八年级 · 解析几何
如图, 已知 $\triangle A B C$ 和 $\triangle C D E$ 均为等边三角形, 且点 $B 、 C 、 D$ 在同一条直线上,连接 $A D 、 B E$, 交 $C E$ 和 $A C$ 分别于 $G 、 H$ 点, 连接 $G H$.

(1) 求证: $A D=B E$;

(2) 求证: $\triangle B C H \cong \triangle A C G$;

（3）试猜想： $\triangle C G H$ 是什么特殊的三角形, 并加以说明.

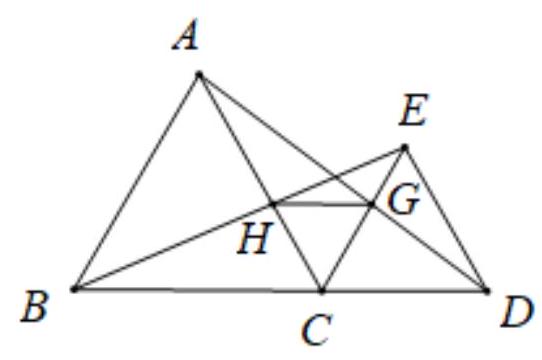
答案: 解: (1) $\because \triangle A B C$ 和 $\triangle C D E$ 均为等边三角形,

$\therefore A C=B C, E C=D C$,

$\angle A C B=\angle E C D=60^{\circ}$,

$\therefore \angle A C D=\angle E C B$,

$\therefore \triangle A C D \cong \triangle B C E(S A S)$,

$\therefore A D=B E$

(2) $\because \triangle A C D \cong \triangle B C E$,

$\therefore \angle C B H=\angle C A G$,
$\because \angle A C B=\angle E C D=60^{\circ}$ ，点 $B 、 C 、 D$ 在同一条直线上,

$\therefore \angle A C G=60^{\circ}=\angle A C B$

又 $\because A C=B C$,

$\therefore \triangle A C G \xlongequal{\triangle} \triangle B C H(A S A)$

(3) $\triangle C G H$ 是等边三角形, 理由如下:

$\because \triangle A C G \cong \triangle B C H$

$\therefore C G=C H($ 全等三角形的对应边相等 $)$,

又 $\because \angle A C G=60^{\circ} ，$

$\therefore \triangle C G H$ 是等边三角形（有一内角为 60 度的等腰三角形为等边三角形）.